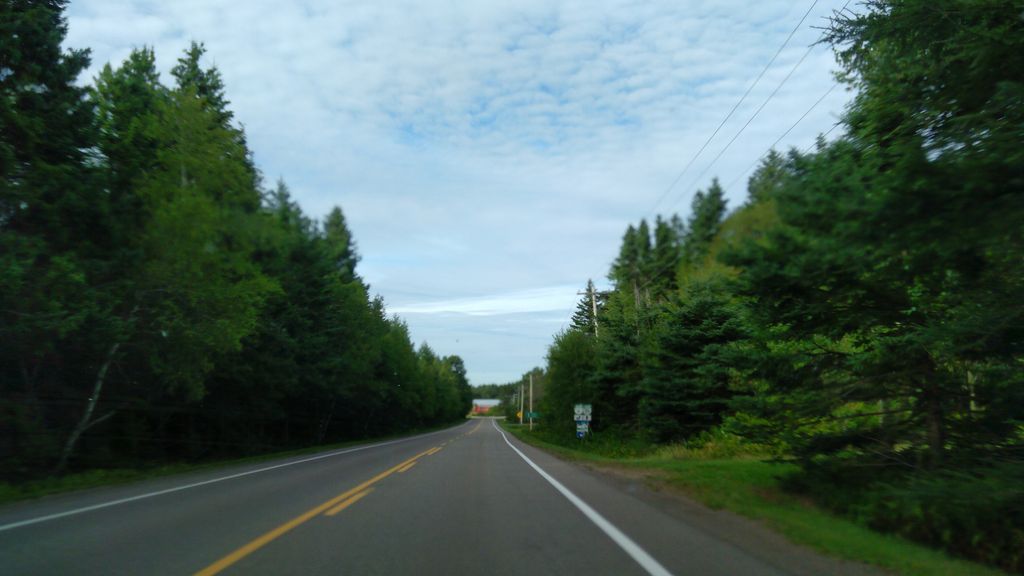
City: charlottetown